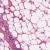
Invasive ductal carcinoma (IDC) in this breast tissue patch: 1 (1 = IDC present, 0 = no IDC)